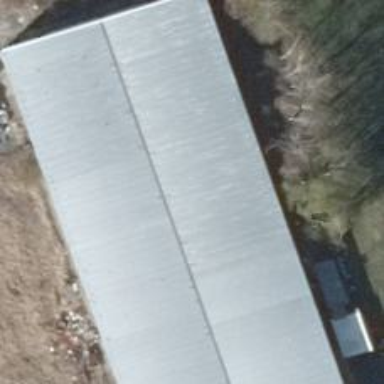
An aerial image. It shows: Industrial building.